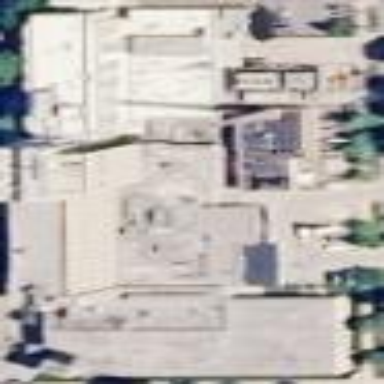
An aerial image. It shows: Healthcare facility identified as hospital.